Question: I'm using two Spinners to show the items I'm getting from the json response. I have 2 problems right now. When u check my logcat u can see there are items repeating (Right side list, u can see so many pan). I want to have 1 item only once in my Spinner. I want to use something similar to distinct we use in sql databases.
My second problem is,
Select pan in the 1 spinner then 2nd spinner should contain items related to pan. (select pan in 1st spinner and 2nd should display only Pan large, pan medium and personal pan)
'''
@Override
public void onTaskCompleted(JSONArray responseJson) {
try {
List<String> crust = new ArrayList<String>();
List<String> description = new ArrayList<String>();
List<String> extraDescription = new ArrayList<String>();
for (int i = 0; i < responseJson.length(); ++i) {
JSONObject object = responseJson.getJSONObject(i);
if ((object.getString("MainCategoryID")).equals("1")
&& (object.getString("SubCategoryID")).equals("1")) {
JSONArray subMenuArray = object
.getJSONArray("SubMenuEntity");
for (int j = 0; j < subMenuArray.length(); ++j) {
JSONObject subMenuObject = subMenuArray
.getJSONObject(j);
Log.i("Crust", subMenuObject.getString("Crust"));
crust.add(subMenuObject.getString("Crust"));
Log.i("Description",
subMenuObject.getString("Description"));
description.add(subMenuObject.getString("Description"));
JSONArray extraItemEntityArray = subMenuObject
.getJSONArray("ExtraItemEntity");
}
}
crustSP = (Spinner) findViewById(R.id.sp_crust);
ArrayAdapter<String> dataAdapterCru = new ArrayAdapter<String>(
this, android.R.layout.simple_spinner_item, crust);
dataAdapterCru
.setDropDownViewResource(android.R.layout.simple_spinner_dropdown_item);
crustSP.setAdapter(dataAdapterCru);
sizeSP = (Spinner) findViewById(R.id.sp_pizza_size);
ArrayAdapter<String> dataAdapterDes = new ArrayAdapter<String>(
this, android.R.layout.simple_spinner_item, description);
dataAdapterDes
.setDropDownViewResource(android.R.layout.simple_spinner_dropdown_item);
sizeSP.setAdapter(dataAdapterDes);
}
} catch (JSONException e) {
e.printStackTrace();
}
}
'''
Output of this

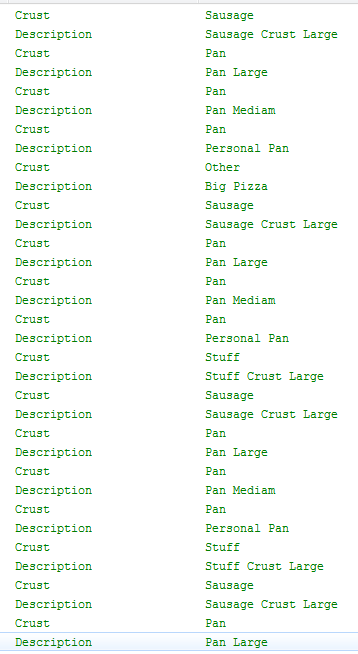
Answer: Call this method to get distinct descriptions and then set the adapter using the return value of this function...
'''
public static ArrayList<String> removeDuplicatesFromList(ArrayList<String> descriptions)
{
ArrayList<String> tempList = new ArrayList<String>();
for(String desc : descriptions)
{
if(!tempList.contains(desc))
{
tempList.add(desc);
}
}
descriptions = tempList;
tempList = null;
return descriptions;
}
'''
'''
description = Utils.removeDuplicatesFromList(description);
ArrayAdapter<String> dataAdapterDes = new ArrayAdapter<String>(
this, android.R.layout.simple_spinner_item, description);
'''
I would suggest you make a new class call it Utils.java and place the above method inside it and then call it i have mentioned above.
Like this...
'''
import java.util.ArrayList;
public class Utils
{
private Utils()
{
//Its constructor should not exist.Hence this.
}
public static ArrayList<String> removeDuplicatesFromList(ArrayList<String> descriptions)
{
ArrayList<String> tempList = new ArrayList<String>();
for(String desc : descriptions)
{
if(!tempList.contains(desc))
{
tempList.add(desc);
}
}
descriptions = tempList;
tempList = null;
return descriptions;
}
}
'''
I hope it helps.